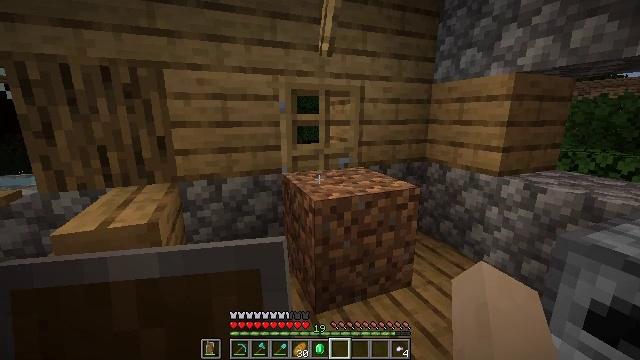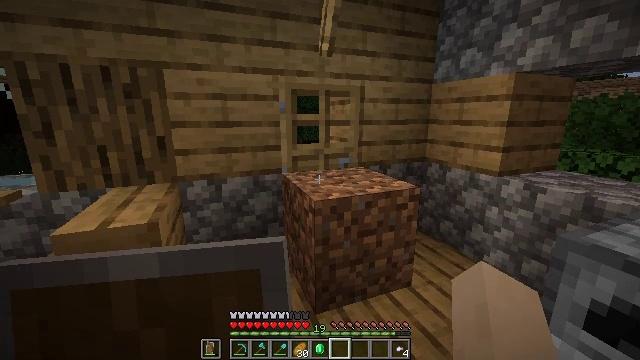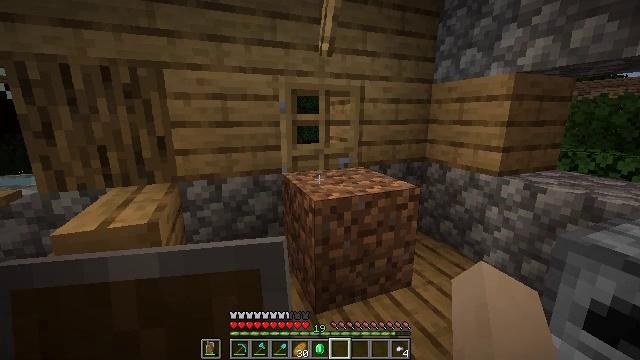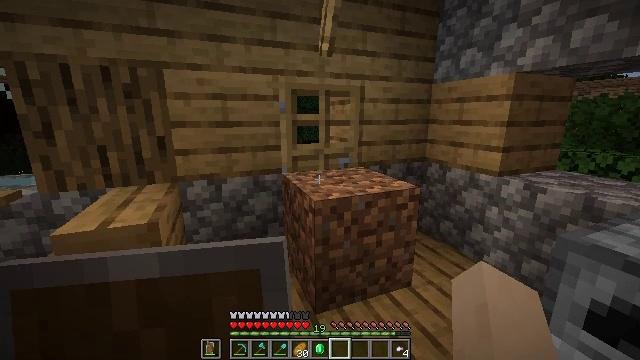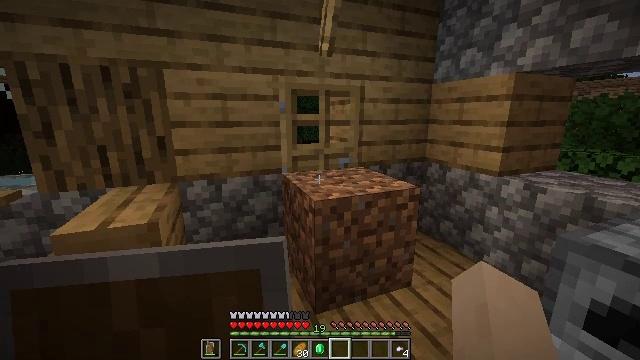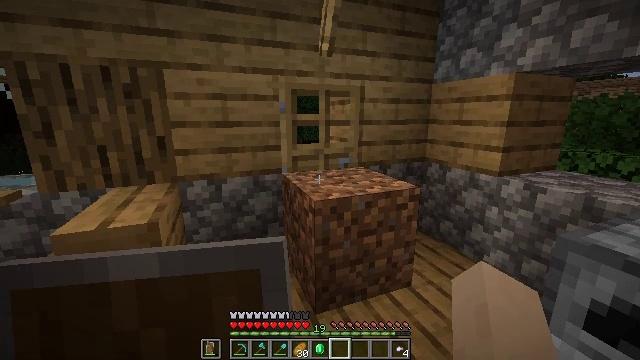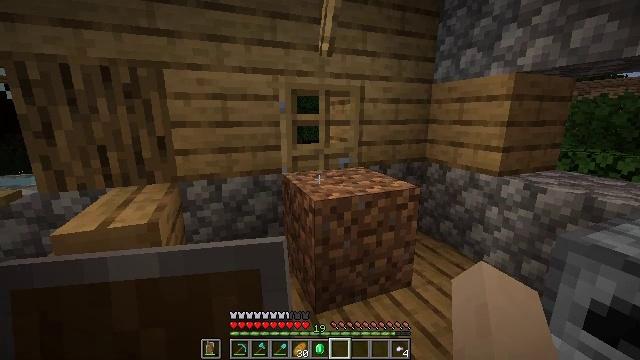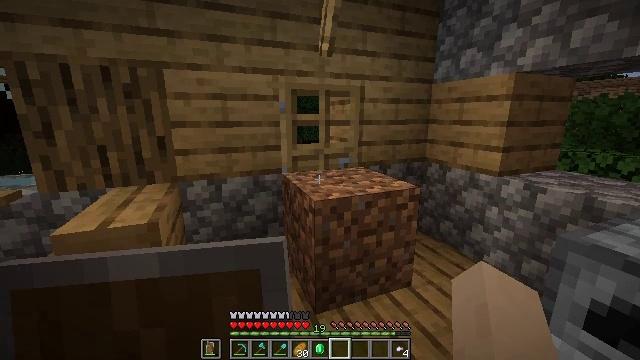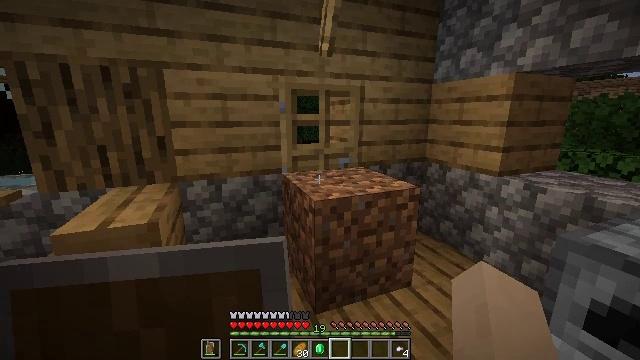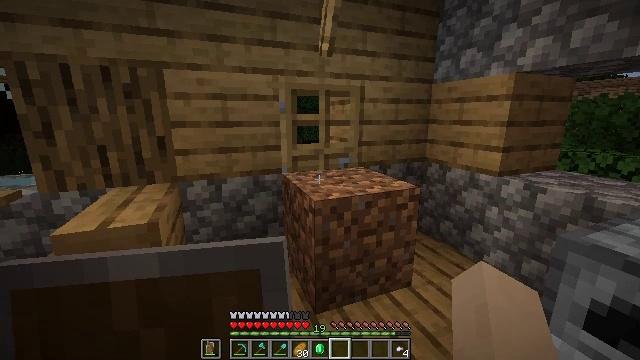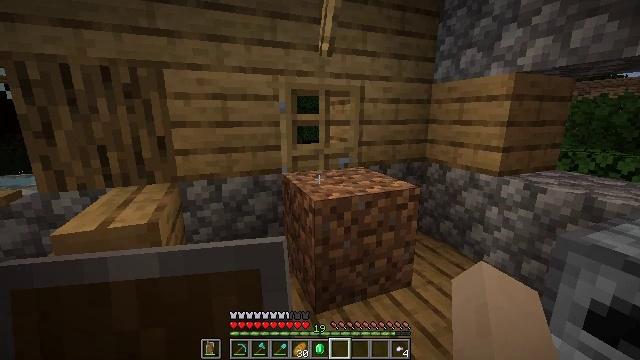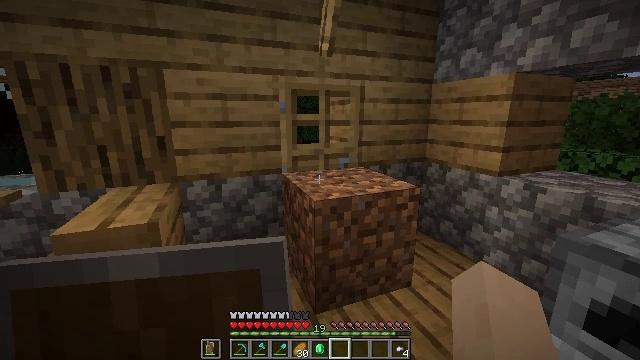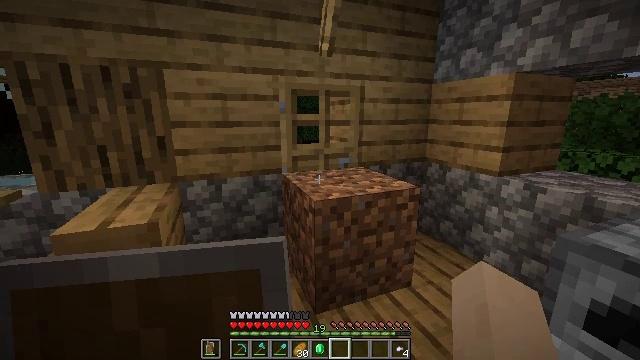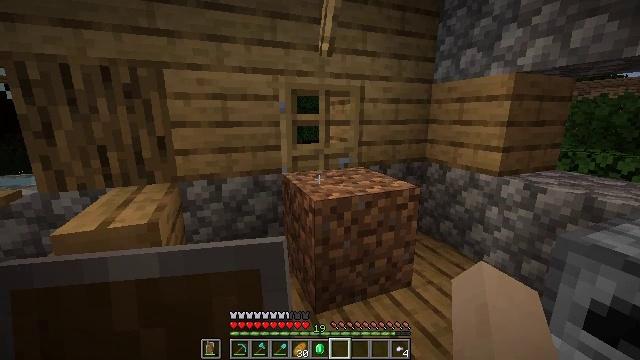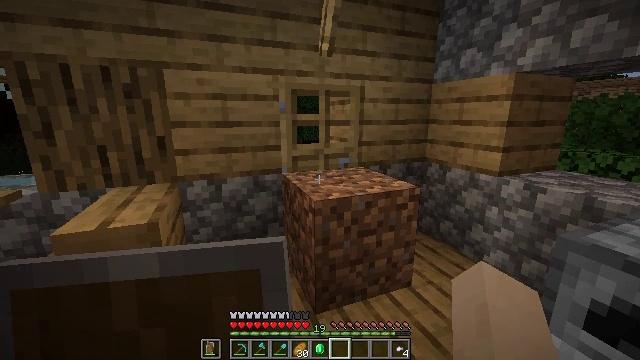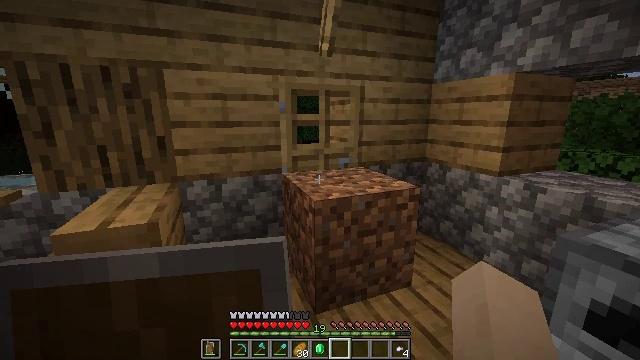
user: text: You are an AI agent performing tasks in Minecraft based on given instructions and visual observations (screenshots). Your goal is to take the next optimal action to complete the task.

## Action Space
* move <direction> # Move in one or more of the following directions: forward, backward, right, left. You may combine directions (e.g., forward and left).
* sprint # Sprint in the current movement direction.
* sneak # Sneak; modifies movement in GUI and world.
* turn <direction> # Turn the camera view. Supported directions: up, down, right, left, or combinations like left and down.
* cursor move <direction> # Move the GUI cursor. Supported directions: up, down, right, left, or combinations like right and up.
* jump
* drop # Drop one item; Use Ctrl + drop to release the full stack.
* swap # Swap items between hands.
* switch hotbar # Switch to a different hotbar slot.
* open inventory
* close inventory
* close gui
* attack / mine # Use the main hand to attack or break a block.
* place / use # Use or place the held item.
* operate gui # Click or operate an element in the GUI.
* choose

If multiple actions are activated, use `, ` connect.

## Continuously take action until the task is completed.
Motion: motion action
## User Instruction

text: Break down iron ingot in the crafting table to get iron nugget.
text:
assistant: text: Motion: no_op
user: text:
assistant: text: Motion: no_op
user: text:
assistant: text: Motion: no_op
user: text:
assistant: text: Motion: no_op
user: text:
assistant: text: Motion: no_op
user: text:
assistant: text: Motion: no_op
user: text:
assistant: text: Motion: no_op
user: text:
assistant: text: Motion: no_op
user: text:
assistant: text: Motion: no_op
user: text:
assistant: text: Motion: no_op
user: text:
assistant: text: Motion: no_op
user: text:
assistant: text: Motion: no_op
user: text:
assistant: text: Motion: no_op
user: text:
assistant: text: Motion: no_op
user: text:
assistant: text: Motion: no_op
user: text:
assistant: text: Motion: no_op
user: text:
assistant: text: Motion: no_op
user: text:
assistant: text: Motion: no_op
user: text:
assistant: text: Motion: no_op
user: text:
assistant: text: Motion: no_op
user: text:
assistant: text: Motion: no_op
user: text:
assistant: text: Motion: no_op
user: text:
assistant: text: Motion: no_op
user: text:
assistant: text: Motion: no_op
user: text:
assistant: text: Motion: no_op
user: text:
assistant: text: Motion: no_op
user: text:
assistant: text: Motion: no_op
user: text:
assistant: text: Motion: no_op
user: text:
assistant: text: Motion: no_op
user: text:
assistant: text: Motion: no_op